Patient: sex M, age 71
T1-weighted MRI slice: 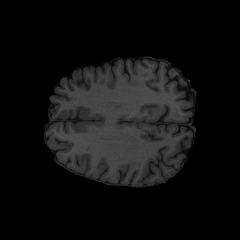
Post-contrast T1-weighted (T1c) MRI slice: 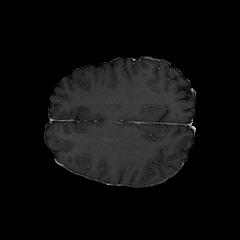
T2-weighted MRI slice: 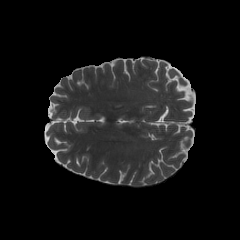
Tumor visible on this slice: no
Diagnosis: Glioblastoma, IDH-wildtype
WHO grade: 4